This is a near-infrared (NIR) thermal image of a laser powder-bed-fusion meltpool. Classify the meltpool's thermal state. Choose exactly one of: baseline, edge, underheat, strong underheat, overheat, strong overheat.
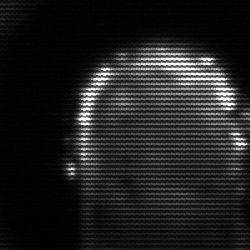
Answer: baseline